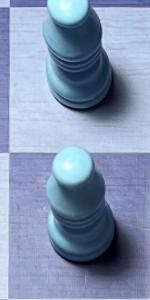
Label: Bishop_White